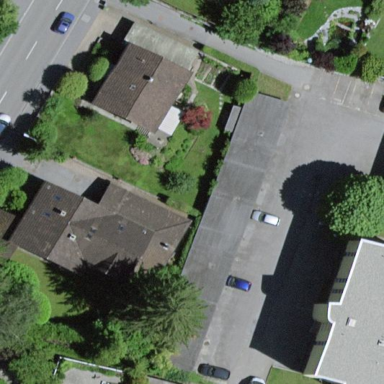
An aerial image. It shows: Group of garages.